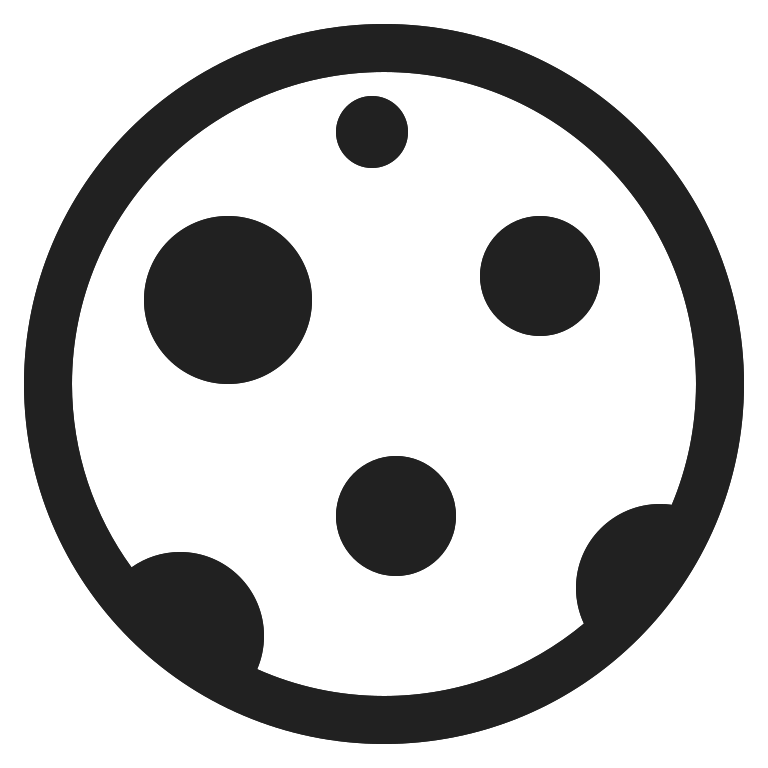
full moon high contrast